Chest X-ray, AP view. Patient: 42 years old, sex M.
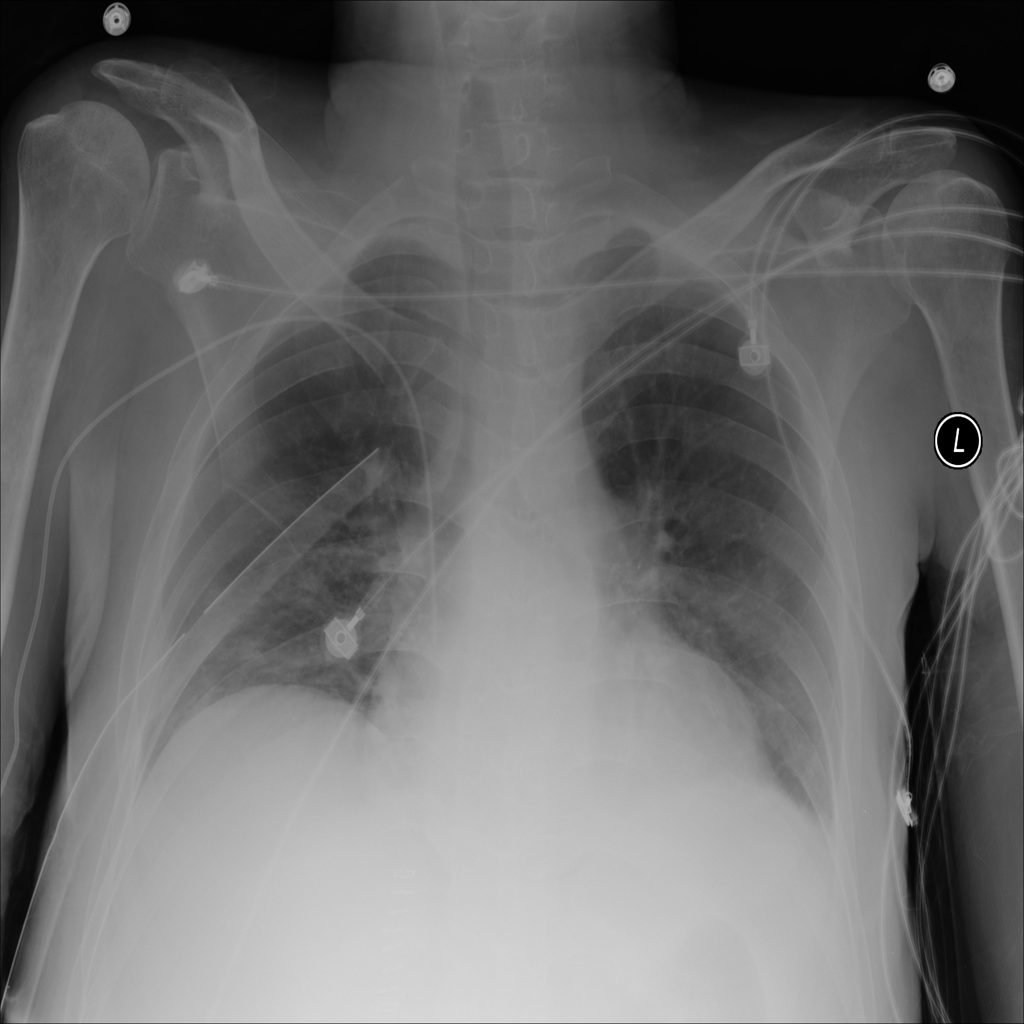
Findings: Edema, Effusion